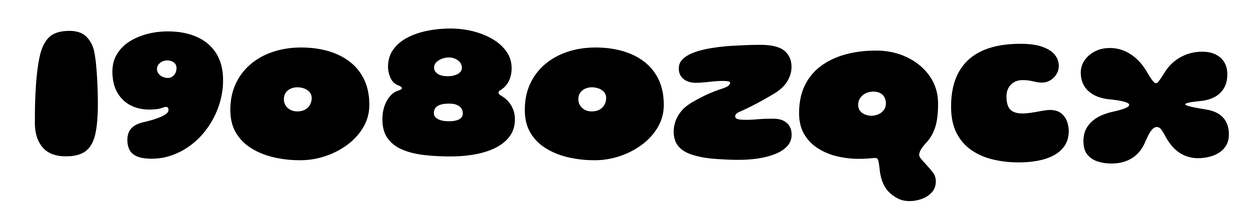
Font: Gluten_Black